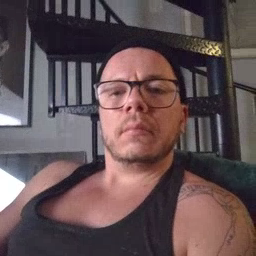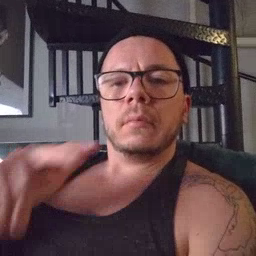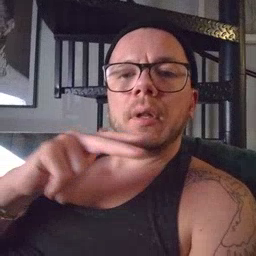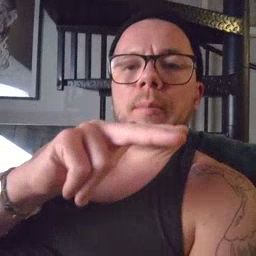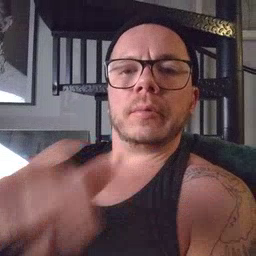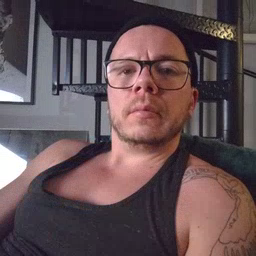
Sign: helicopter